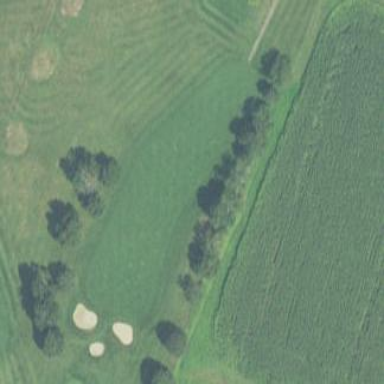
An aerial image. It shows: Golf fairway with grass surface.